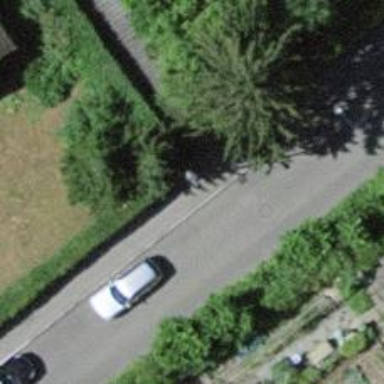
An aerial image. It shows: Set of steps on the road.